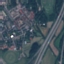
Land use / land cover class: Highway